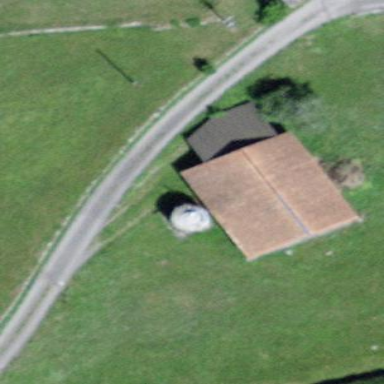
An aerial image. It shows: Rural barn.